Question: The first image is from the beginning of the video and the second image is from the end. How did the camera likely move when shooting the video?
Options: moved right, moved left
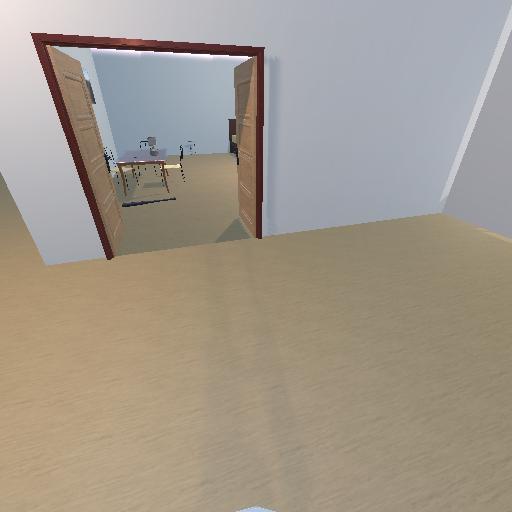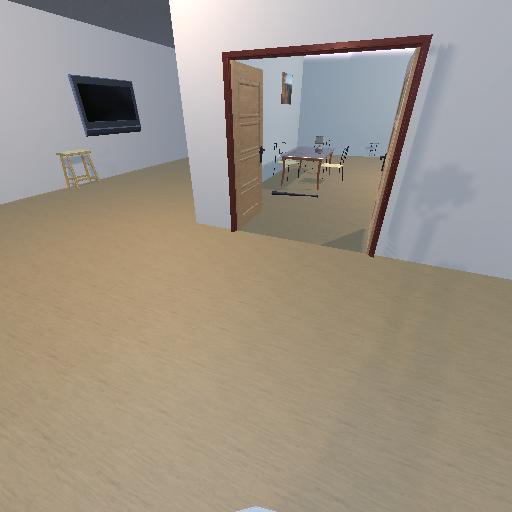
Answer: moved right